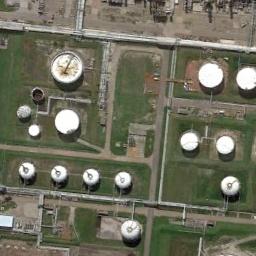
Label: storage tanks